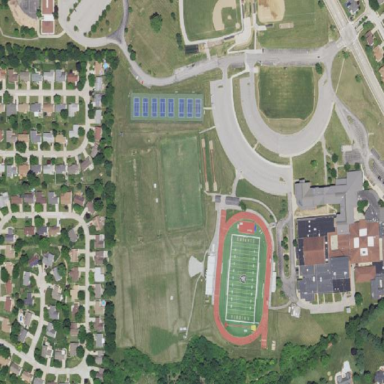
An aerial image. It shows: School.